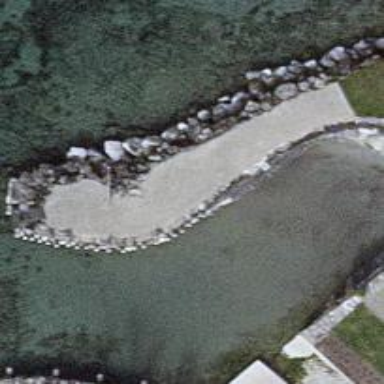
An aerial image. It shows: Breakwater structure.